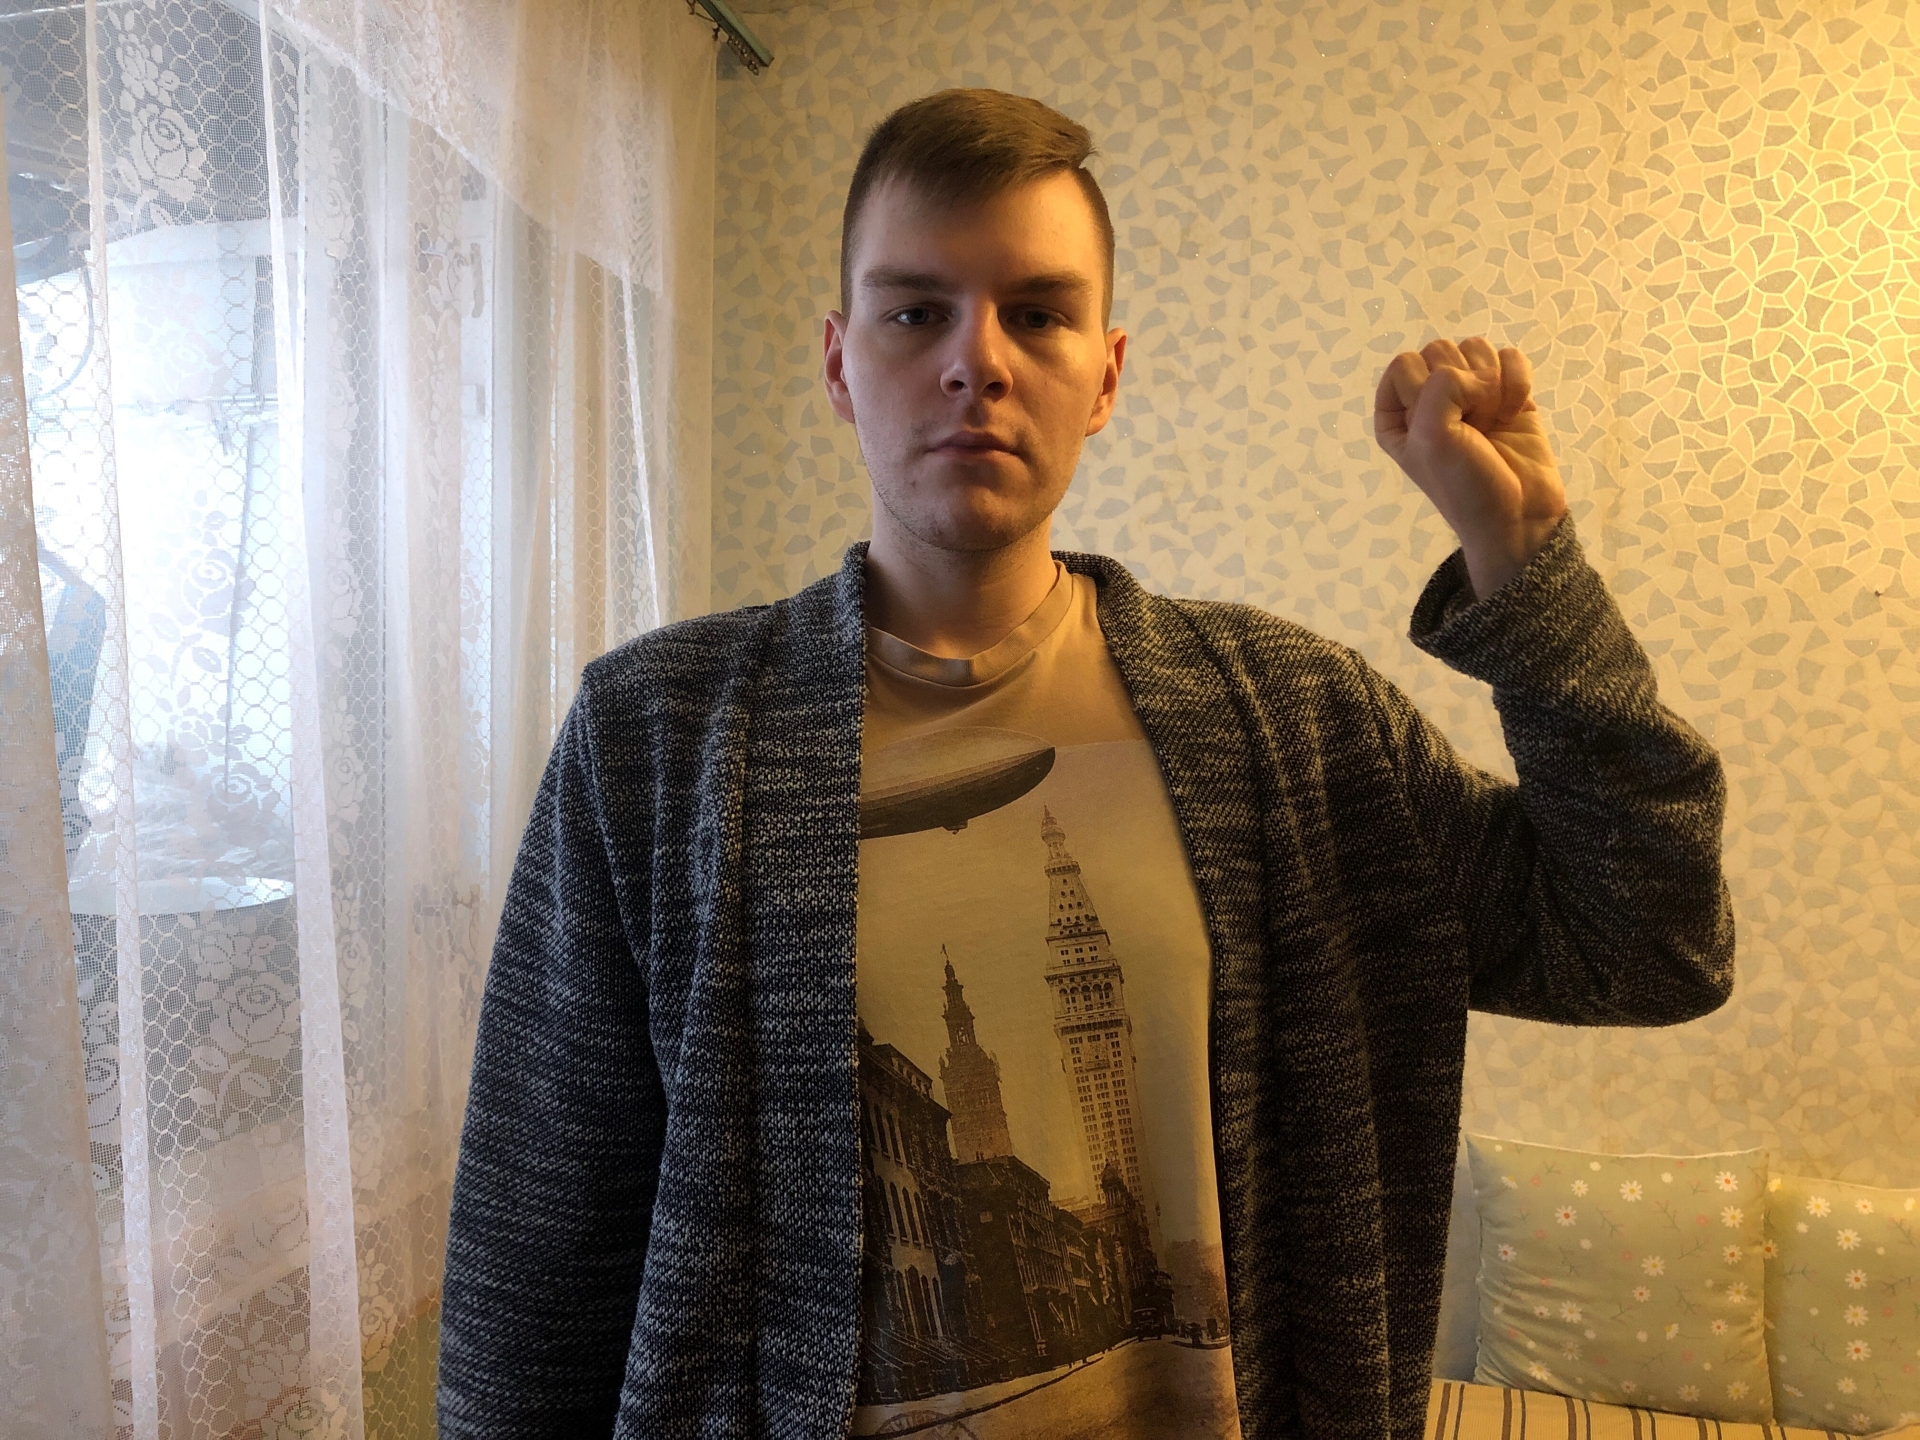
Label: clear